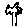
Label: tree